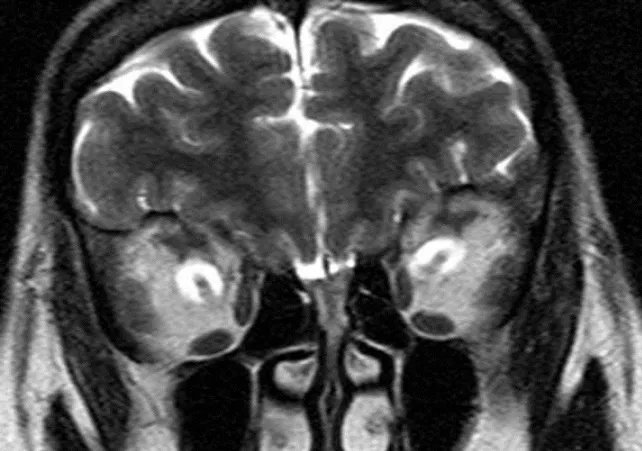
Orbital MRI; Coronal view of T2-weighted MRI Hyperintense cerebrospinal fluid-intensity dilated sheath surrounding normal optic nerves (bull's eye).
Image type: radiology (mri)